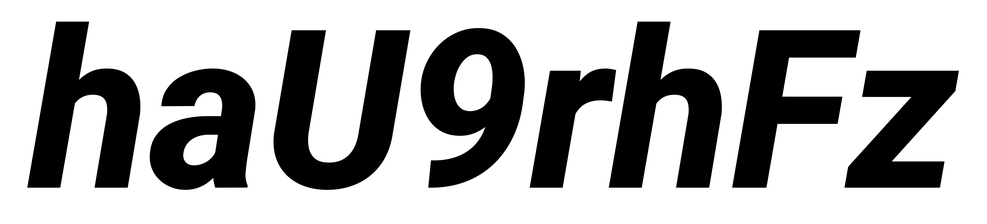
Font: Roboto-Italic_ExtraBold_Italic